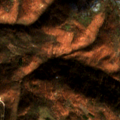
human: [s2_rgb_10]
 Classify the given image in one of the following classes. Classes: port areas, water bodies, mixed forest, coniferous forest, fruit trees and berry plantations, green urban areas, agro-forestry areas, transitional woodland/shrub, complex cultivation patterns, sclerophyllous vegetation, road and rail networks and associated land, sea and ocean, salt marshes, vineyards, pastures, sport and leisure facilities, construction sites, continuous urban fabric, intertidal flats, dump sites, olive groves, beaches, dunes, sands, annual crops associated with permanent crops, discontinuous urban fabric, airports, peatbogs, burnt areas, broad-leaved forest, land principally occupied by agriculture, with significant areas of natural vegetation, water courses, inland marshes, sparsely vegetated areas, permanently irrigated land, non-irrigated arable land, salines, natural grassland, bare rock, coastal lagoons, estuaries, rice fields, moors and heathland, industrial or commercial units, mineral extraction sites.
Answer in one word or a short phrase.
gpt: land principally occupied by agriculture, with significant areas of natural vegetation, broad-leaved forest